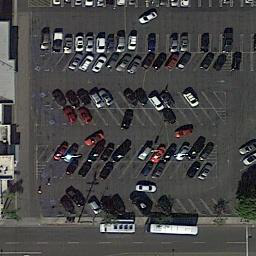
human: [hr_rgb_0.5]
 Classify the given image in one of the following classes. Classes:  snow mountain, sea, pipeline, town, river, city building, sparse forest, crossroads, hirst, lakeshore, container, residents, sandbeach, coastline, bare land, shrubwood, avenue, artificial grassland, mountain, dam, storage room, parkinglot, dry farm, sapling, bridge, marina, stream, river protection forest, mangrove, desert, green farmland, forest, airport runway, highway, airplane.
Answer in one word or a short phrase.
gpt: parkinglot